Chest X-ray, AP view. Patient: 42 years old, sex F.
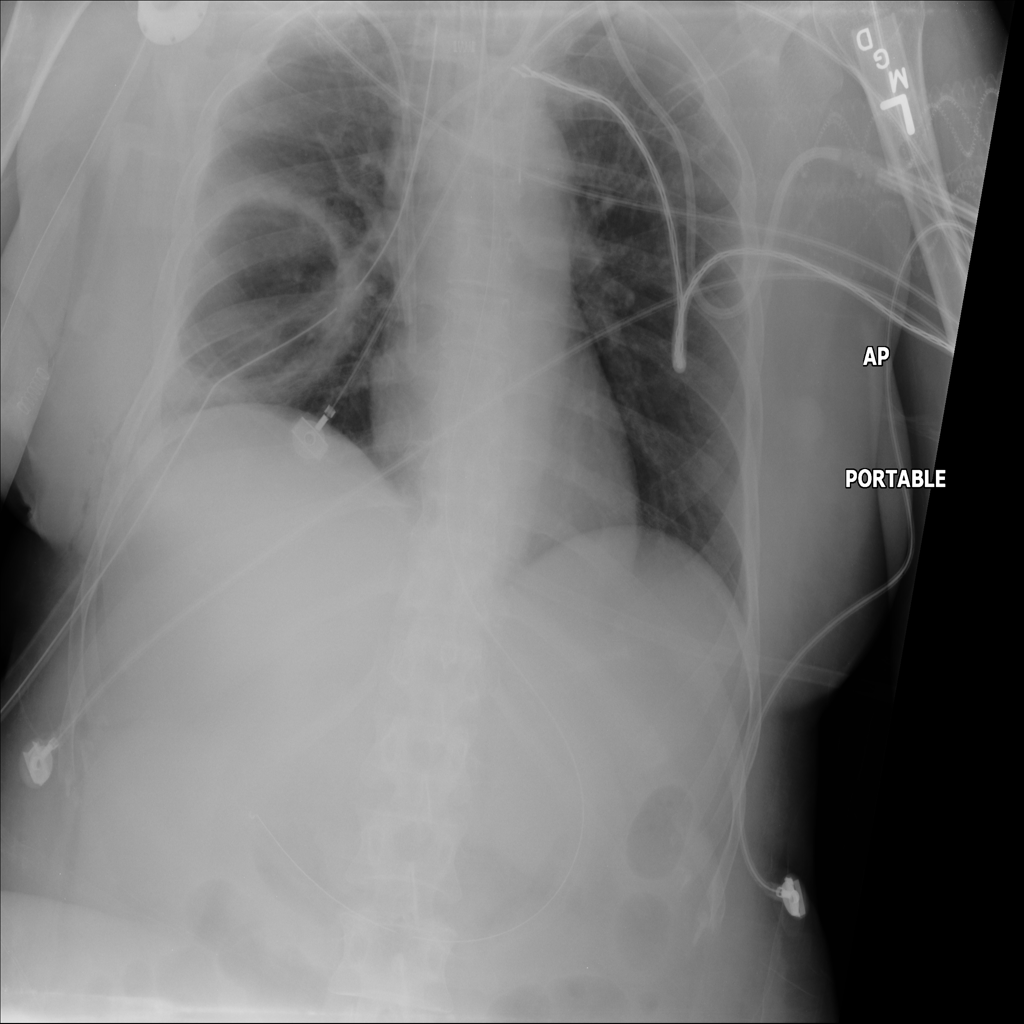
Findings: Emphysema